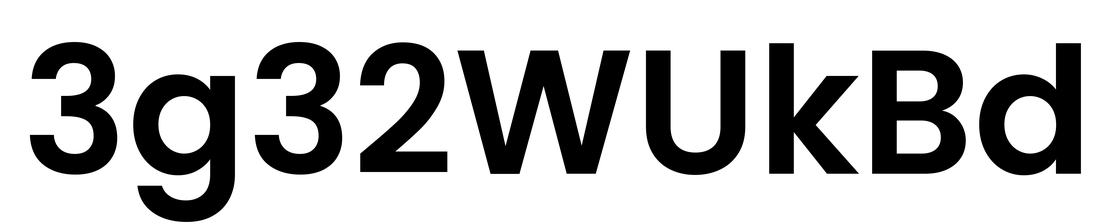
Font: Poppins-SemiBold